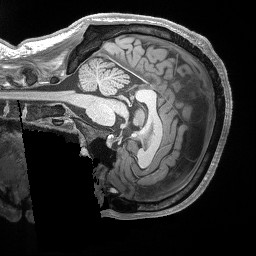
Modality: T1w
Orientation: sagittal
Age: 20
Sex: female
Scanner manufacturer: siemens
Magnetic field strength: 3 T
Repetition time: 2.2 s
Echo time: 0.00169 s